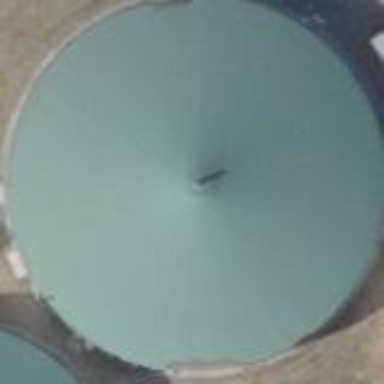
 possibly containing generator. It is identified as covered reservoir."